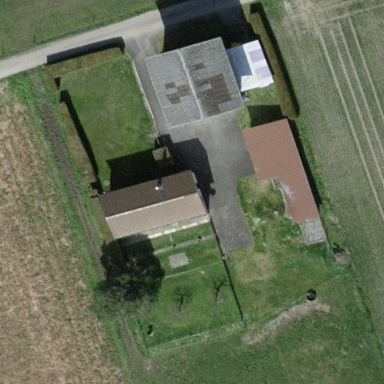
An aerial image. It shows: Farmyard area.